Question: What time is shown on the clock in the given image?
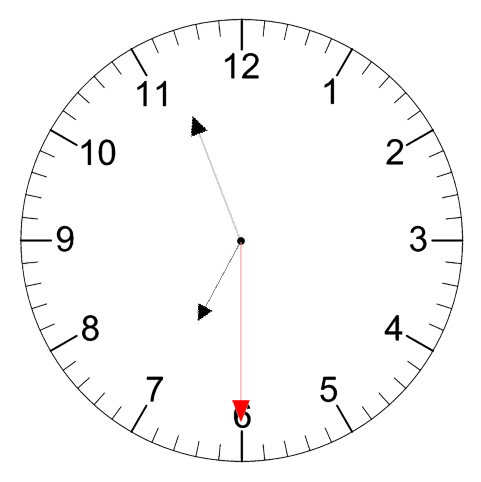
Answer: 06:56:30